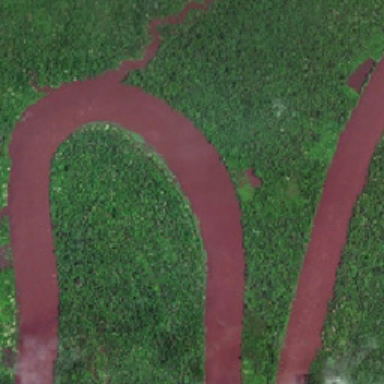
Two branches of the red river flowing through the green forest .